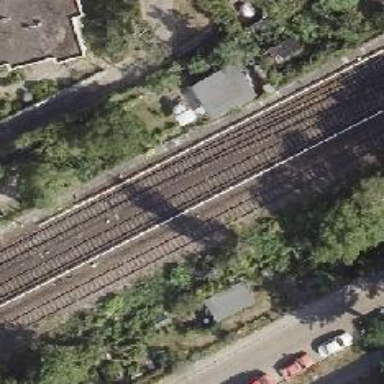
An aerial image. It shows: Railway switch with turnout to the right.